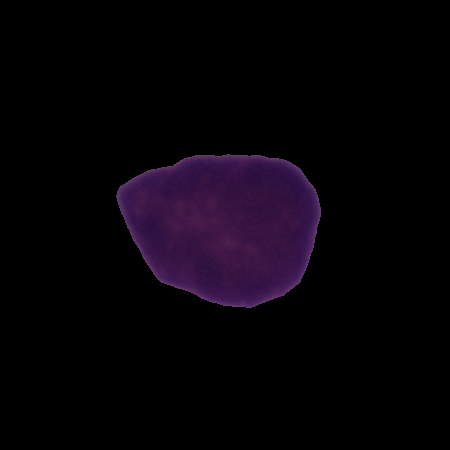
Label: cancer